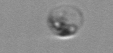
Label: Amoeba